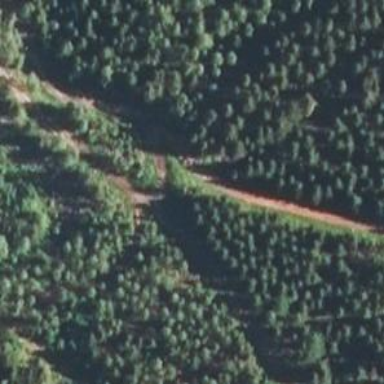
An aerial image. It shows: Path with excellent visibility for trail.